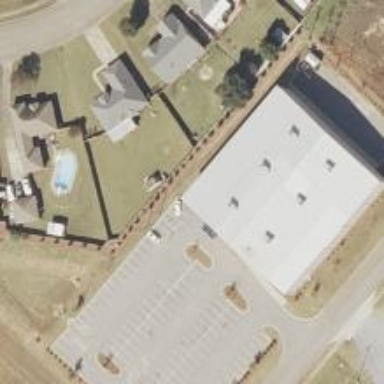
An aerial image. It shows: Building with trampoline on leisure land.